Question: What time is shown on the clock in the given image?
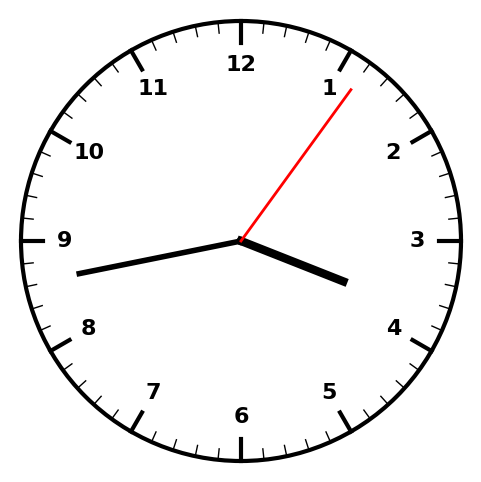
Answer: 03:43:06